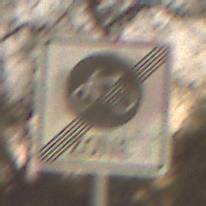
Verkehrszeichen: EndeFahrradzone
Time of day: Night
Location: Outdoor (Nature)
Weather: Clear
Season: NotSpecified
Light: Natural